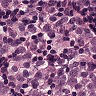
Metastatic tissue present: yes